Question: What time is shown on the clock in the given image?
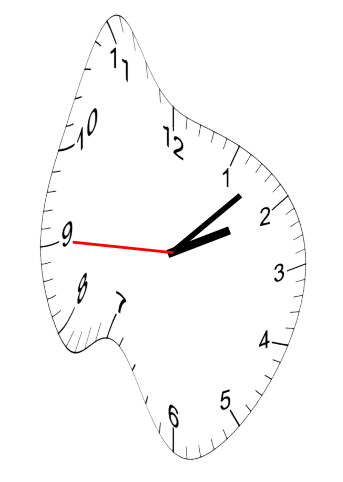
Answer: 02:07:45